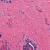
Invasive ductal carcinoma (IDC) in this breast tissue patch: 0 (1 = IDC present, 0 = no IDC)